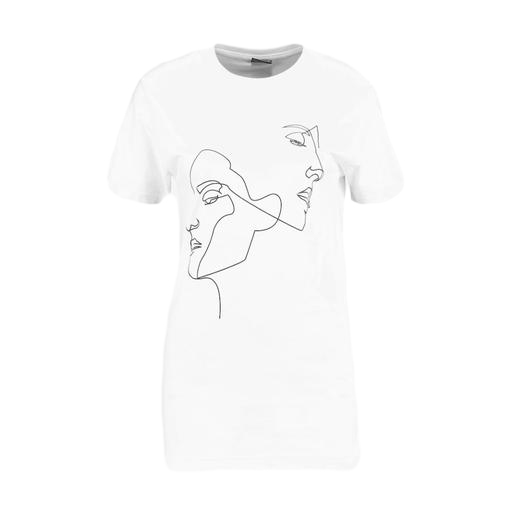
white graphic t-shirt only macy, white graphic jersey t-shirt, graphic t-shirt, white background